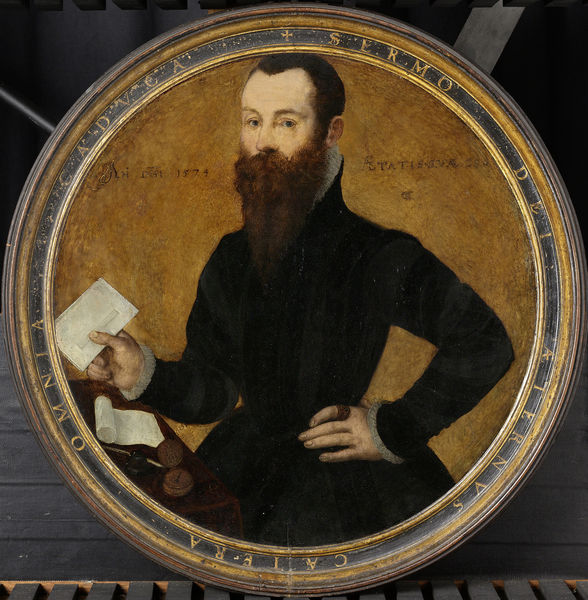
Titel: Portret van een man. Op de keerzijde een bellenblazende putto
Künstler: Cornelis Ketel
Standort: Amsterdam
Institution: Rijksmuseum
Schlagwörter: feder, hand, mann, braun, frisur, schwarz, tisch, rot, malerei, bart, arm, halten, kragen, rahmen, bild, halskrause, porträt, gewand, haare, kostüm, rundbild, king, white, black, collar, dress, face, gold, painting, portrait, table, brown, wooden, ring, zettel, medaillon, text, fass, tinte, feather, wood, brief, man, ear, head, orange, scroll, tintenfass, paper, beard, desk, pen, quill, writing, letters, letter, human, renaissance, ink, italian, art, england, circle, finger, fingers, paint, port, rich, plate, forehead, round, latin, planks, compass, europe, hip, ruffle, ruff, cameo, general, holding, medailion, writer, guy, card, black clothes, halkrause, catera, holdin, envelop, nostradamus, sermo